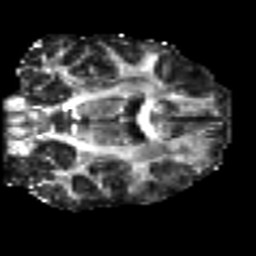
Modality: FA
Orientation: coronal
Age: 45
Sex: female
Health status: healthy
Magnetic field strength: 3 T
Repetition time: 8.4 s
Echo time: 0.0926 s